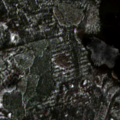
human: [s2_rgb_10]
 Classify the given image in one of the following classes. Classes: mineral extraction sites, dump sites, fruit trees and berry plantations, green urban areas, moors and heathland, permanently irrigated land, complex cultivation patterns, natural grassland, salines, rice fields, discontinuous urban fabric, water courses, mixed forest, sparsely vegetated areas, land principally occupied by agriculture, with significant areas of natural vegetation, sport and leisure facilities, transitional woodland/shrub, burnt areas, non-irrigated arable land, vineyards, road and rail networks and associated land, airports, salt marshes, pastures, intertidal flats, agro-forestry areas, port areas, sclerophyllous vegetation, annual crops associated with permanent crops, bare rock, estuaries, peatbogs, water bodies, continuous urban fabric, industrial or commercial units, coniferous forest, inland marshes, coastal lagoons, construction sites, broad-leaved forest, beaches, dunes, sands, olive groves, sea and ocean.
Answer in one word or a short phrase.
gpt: coniferous forest, water bodies